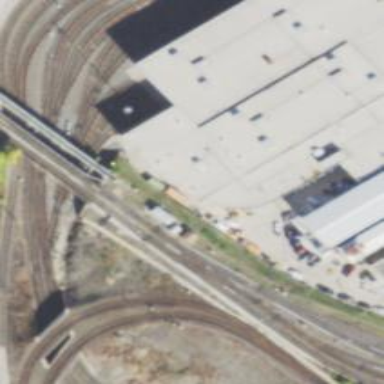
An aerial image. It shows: Light rail electrified railway.